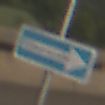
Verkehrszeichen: EinbahnstrasseRechtsweisend
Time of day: MorningAfternoon
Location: Outdoor (RoadRail)
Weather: PartlyCloudy
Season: NotSpecified
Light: Natural